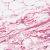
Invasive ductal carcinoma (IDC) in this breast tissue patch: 0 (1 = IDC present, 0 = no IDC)